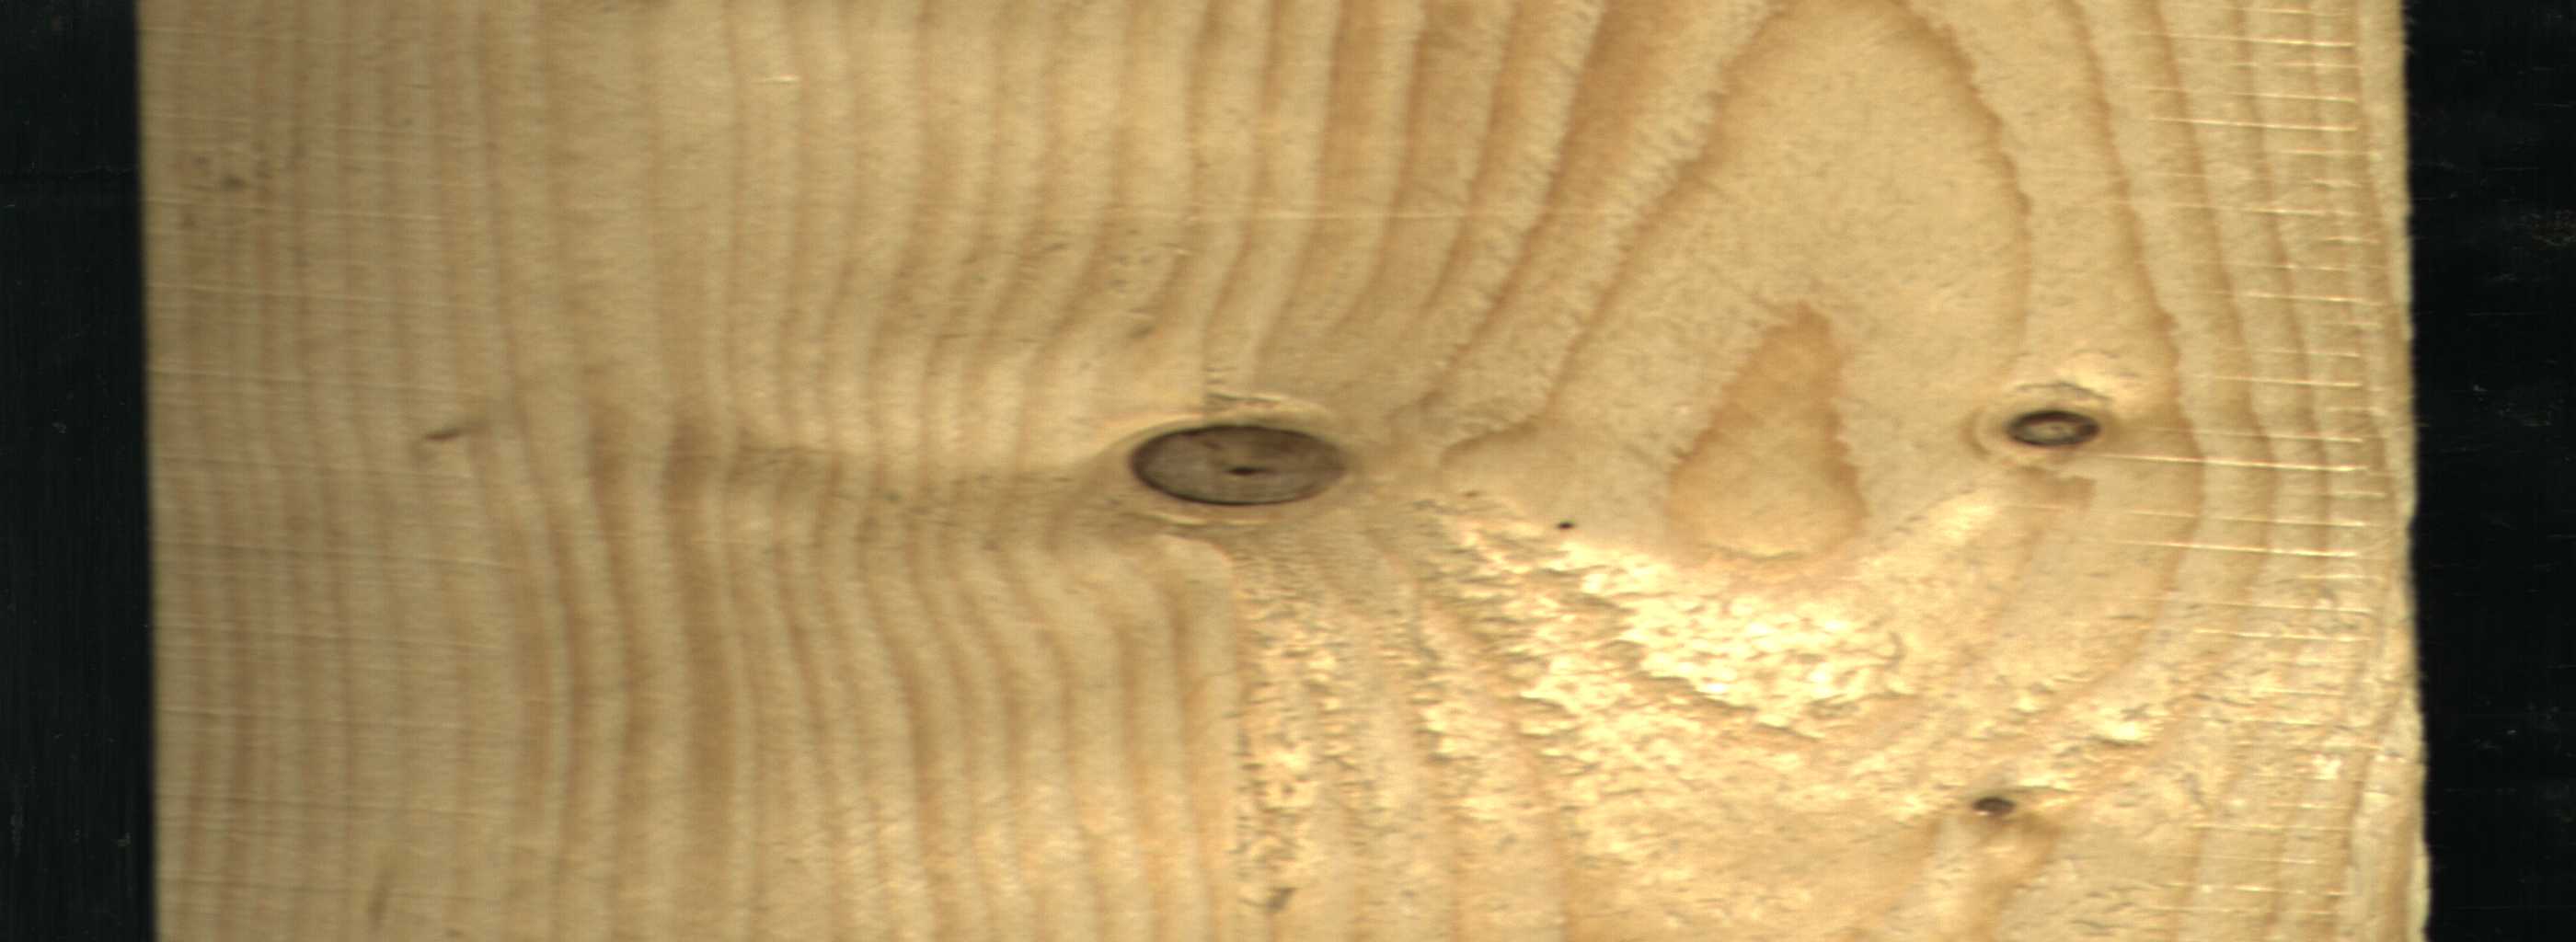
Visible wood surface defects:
Dead_Knot
Dead_Knot
Live_Knot